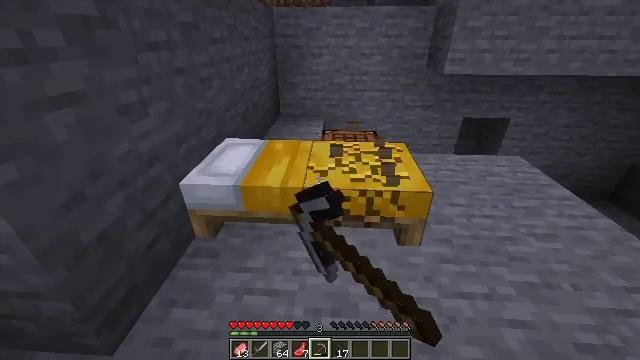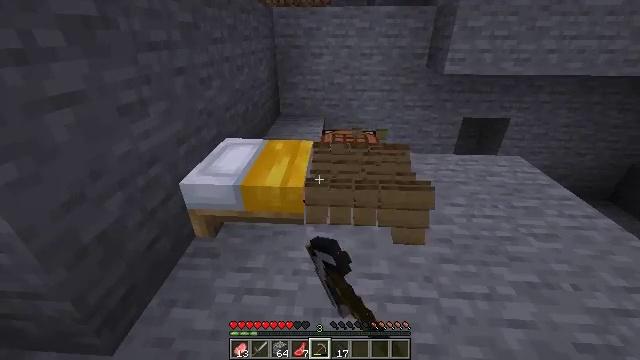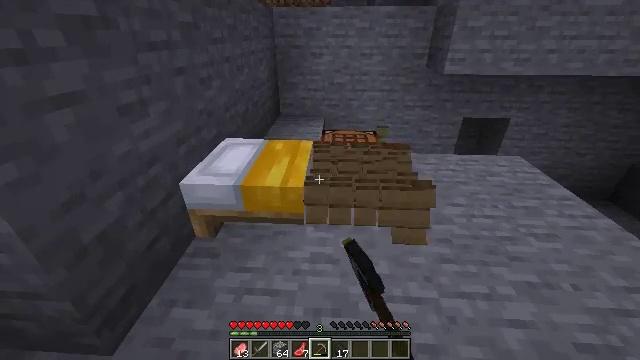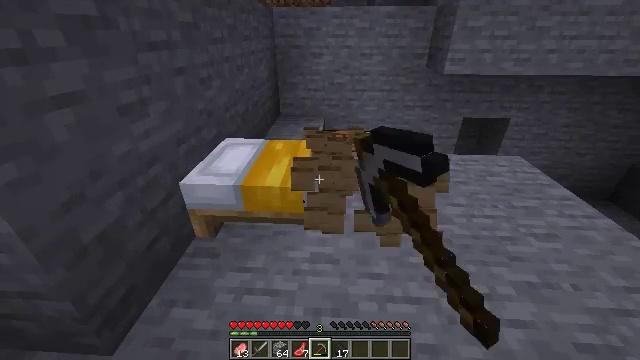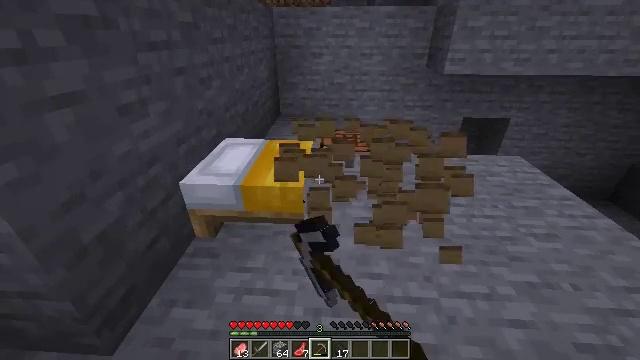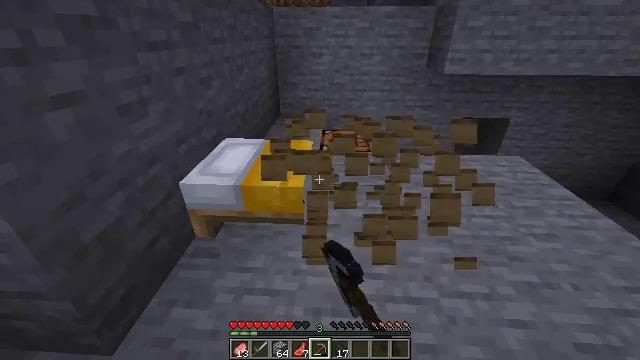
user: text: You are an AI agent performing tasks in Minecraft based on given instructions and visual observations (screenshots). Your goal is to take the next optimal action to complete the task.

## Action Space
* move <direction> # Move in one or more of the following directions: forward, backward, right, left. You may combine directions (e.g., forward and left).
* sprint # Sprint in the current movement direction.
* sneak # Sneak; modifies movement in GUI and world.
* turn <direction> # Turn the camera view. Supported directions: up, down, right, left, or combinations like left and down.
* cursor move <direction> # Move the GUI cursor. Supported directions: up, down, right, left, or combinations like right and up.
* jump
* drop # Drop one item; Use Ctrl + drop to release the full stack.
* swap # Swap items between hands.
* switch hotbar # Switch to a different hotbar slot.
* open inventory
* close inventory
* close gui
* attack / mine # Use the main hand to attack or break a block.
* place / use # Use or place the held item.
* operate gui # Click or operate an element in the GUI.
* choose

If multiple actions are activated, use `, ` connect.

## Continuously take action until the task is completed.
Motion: motion action
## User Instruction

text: Mine the yellow bed to pick it up.
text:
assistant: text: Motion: attack / mine
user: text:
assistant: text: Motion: attack / mine
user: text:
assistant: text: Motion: attack / mine
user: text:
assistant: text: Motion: attack / mine
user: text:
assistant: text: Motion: attack / mine
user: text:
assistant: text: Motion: attack / mine